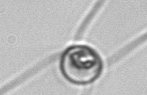
Label: Chaetoceros_danicus